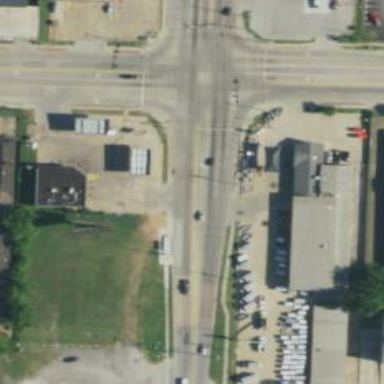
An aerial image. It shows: Tertiary road with separate sidewalk.